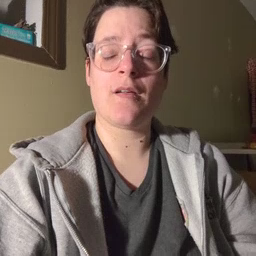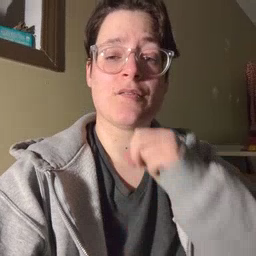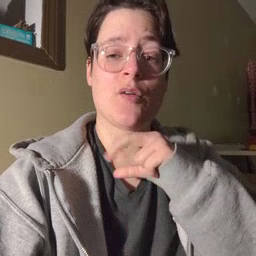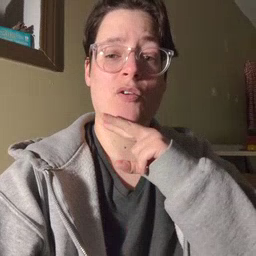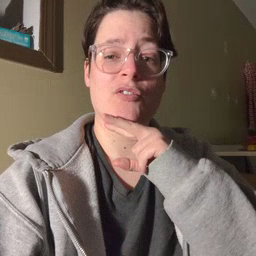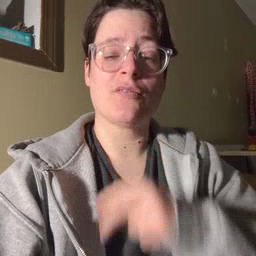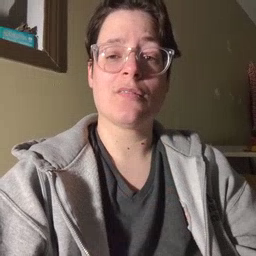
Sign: frog